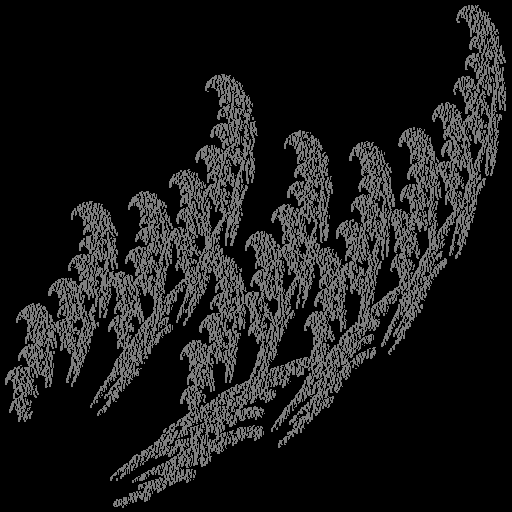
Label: spiderbrake